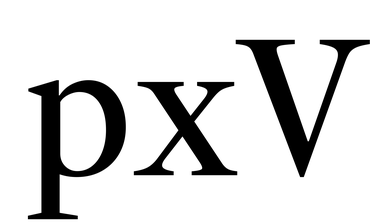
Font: LibreCaslonText_Regular